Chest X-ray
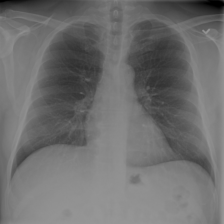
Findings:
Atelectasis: negative
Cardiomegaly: negative
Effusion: negative
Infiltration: negative
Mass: negative
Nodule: negative
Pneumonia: negative
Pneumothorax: negative
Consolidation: negative
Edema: negative
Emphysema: negative
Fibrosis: negative
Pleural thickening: negative
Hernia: negative